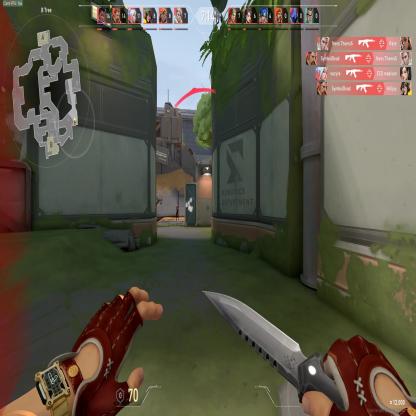
Label: enemy